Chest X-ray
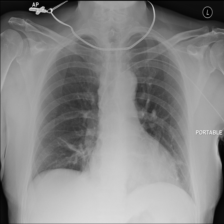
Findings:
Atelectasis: positive
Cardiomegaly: negative
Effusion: negative
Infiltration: negative
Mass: negative
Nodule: negative
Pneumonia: negative
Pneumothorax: negative
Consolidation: negative
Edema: negative
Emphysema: negative
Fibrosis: negative
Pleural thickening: negative
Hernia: negative